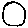
Label: circle